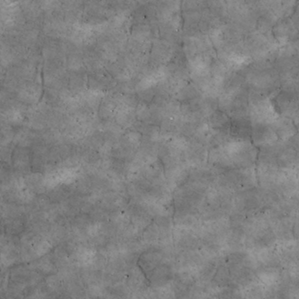
Label: non_frost